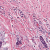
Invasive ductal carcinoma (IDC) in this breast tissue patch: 1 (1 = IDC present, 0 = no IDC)